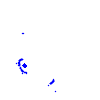
Particle: proton